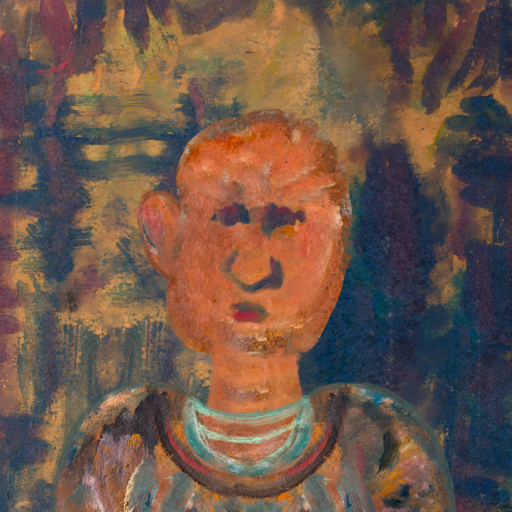
Background: InTheSun, Head And Neck Front: Boggyland, Face Front: In_The_Sun, Bust: Boggyland, Hair Front: Blank, Head Accessory: Blank, Second Necklace: Blank, Necklace: Blank, Baby: Blank